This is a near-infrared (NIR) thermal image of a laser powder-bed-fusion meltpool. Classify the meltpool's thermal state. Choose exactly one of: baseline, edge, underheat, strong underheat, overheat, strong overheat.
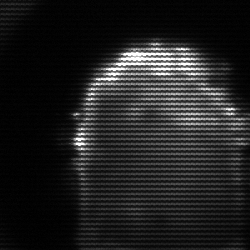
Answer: baseline